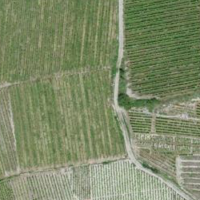
EUNIS habitat code: 40
Species observed at this site:
Saponaria ocymoides